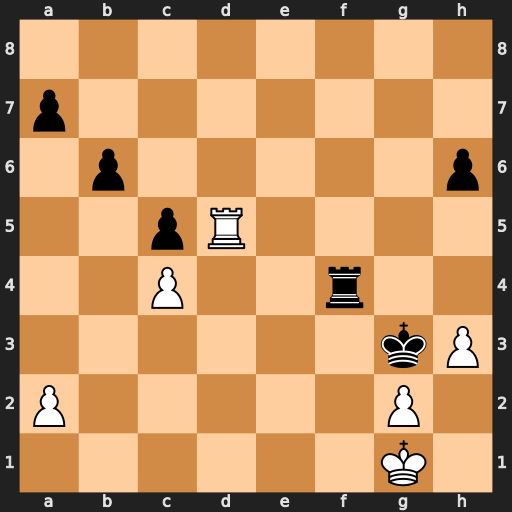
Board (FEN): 8/p7/1p5p/2pR4/2P2r2/6kP/P5P1/6K1
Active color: w
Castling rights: -
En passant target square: -
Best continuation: Rd3+ Kh4 g3+ Kxh3 gxf4+